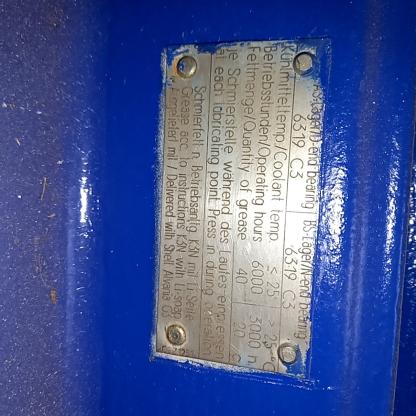
Klasa: tabliczka-znamionowa